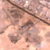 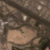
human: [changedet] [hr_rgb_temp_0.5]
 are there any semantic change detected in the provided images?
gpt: The desert below the big street left the place to urbanization.